Current action and preconditions to check: trajectory_clear

Your task: For each precondition in the list above, predict whether it will hold at this action.

Consider the current scene as observed from the mobile robot's camera, and analyze the predicted future states of all dynamic agents (e.g., people, animals, vehicles, or any moving entities) within the NEXT SECOND.

IMPORTANT: Only answer "very likely" if you are absolutely certain—based on strong, clear evidence—that a dynamic agent will violate the precondition in the predicted future state. Do NOT answer "very likely" for unlikely, ambiguous, or low-probability risks.

Ask yourself for each precondition: Is there a high probability, with clear and convincing evidence, that the predicted future states of any dynamic agent will interfere with the predicted future state of the currently executing action within the NEXT SECOND, causing that precondition to fail?

Assess the risk level based on these predictions. Use "likely" or "very likely" if motions create a clear risk of interference.

Use "neutral" or "improbable" if agents are nearby but their predicted paths are clearly diverging or non-conflicting.

Failure Risk Categories: "very improbable", "improbable", "neutral", "likely", "very likely"

Answer Format: Output ONLY the probability_of_failure value from these categories: "very improbable", "improbable", "neutral", "likely", "very likely"

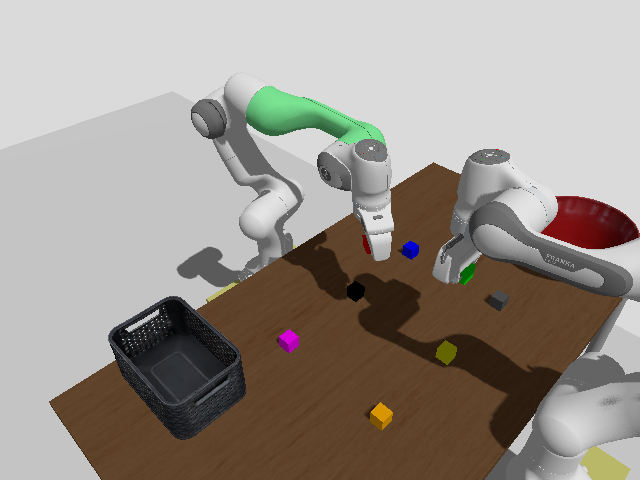

Answer: improbable